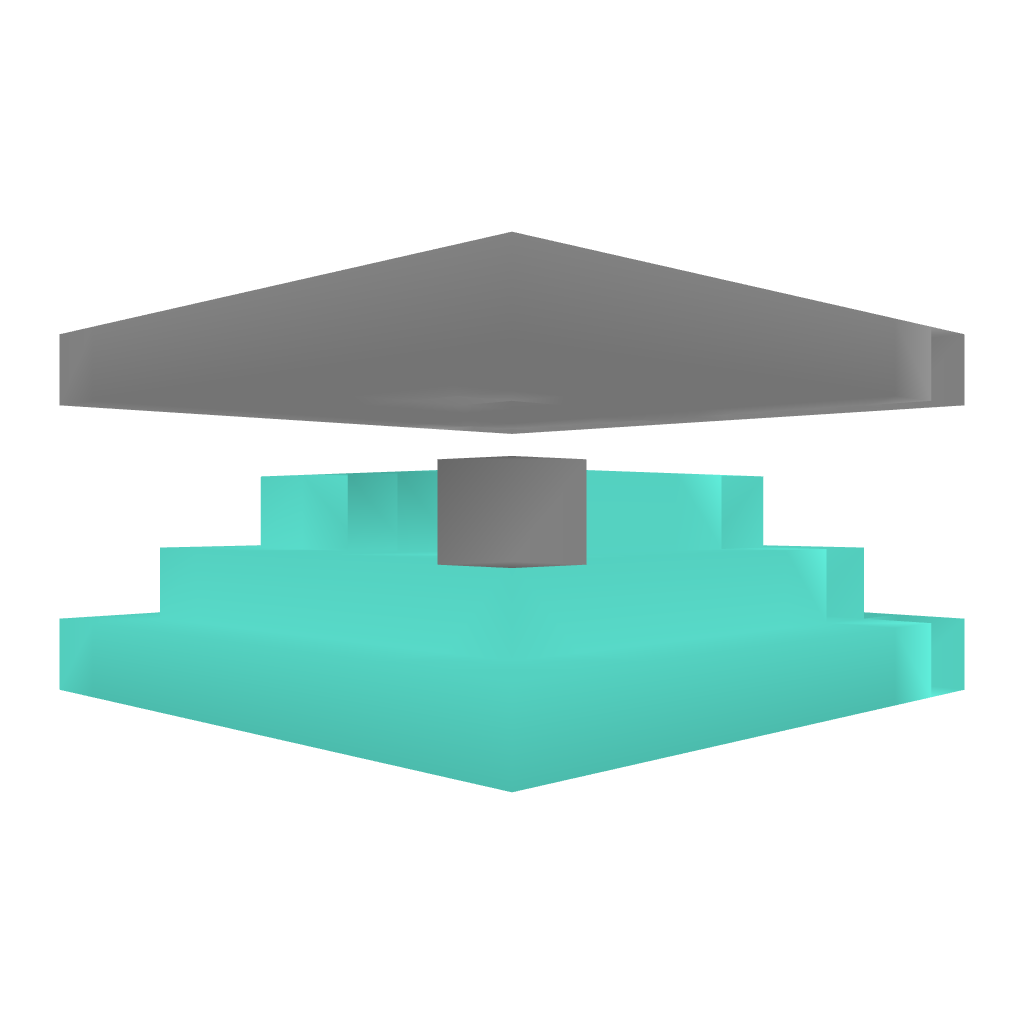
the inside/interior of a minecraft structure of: Beacon